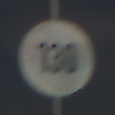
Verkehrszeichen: Geschwindigkeit130
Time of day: MorningAfternoon
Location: Outdoor (Nature)
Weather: PartlyCloudy
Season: NotSpecified
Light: Natural